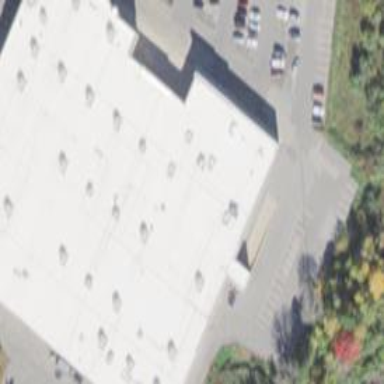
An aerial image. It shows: Supermarket.